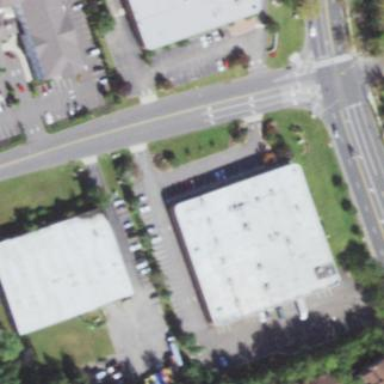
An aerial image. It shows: Commercial building.